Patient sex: M
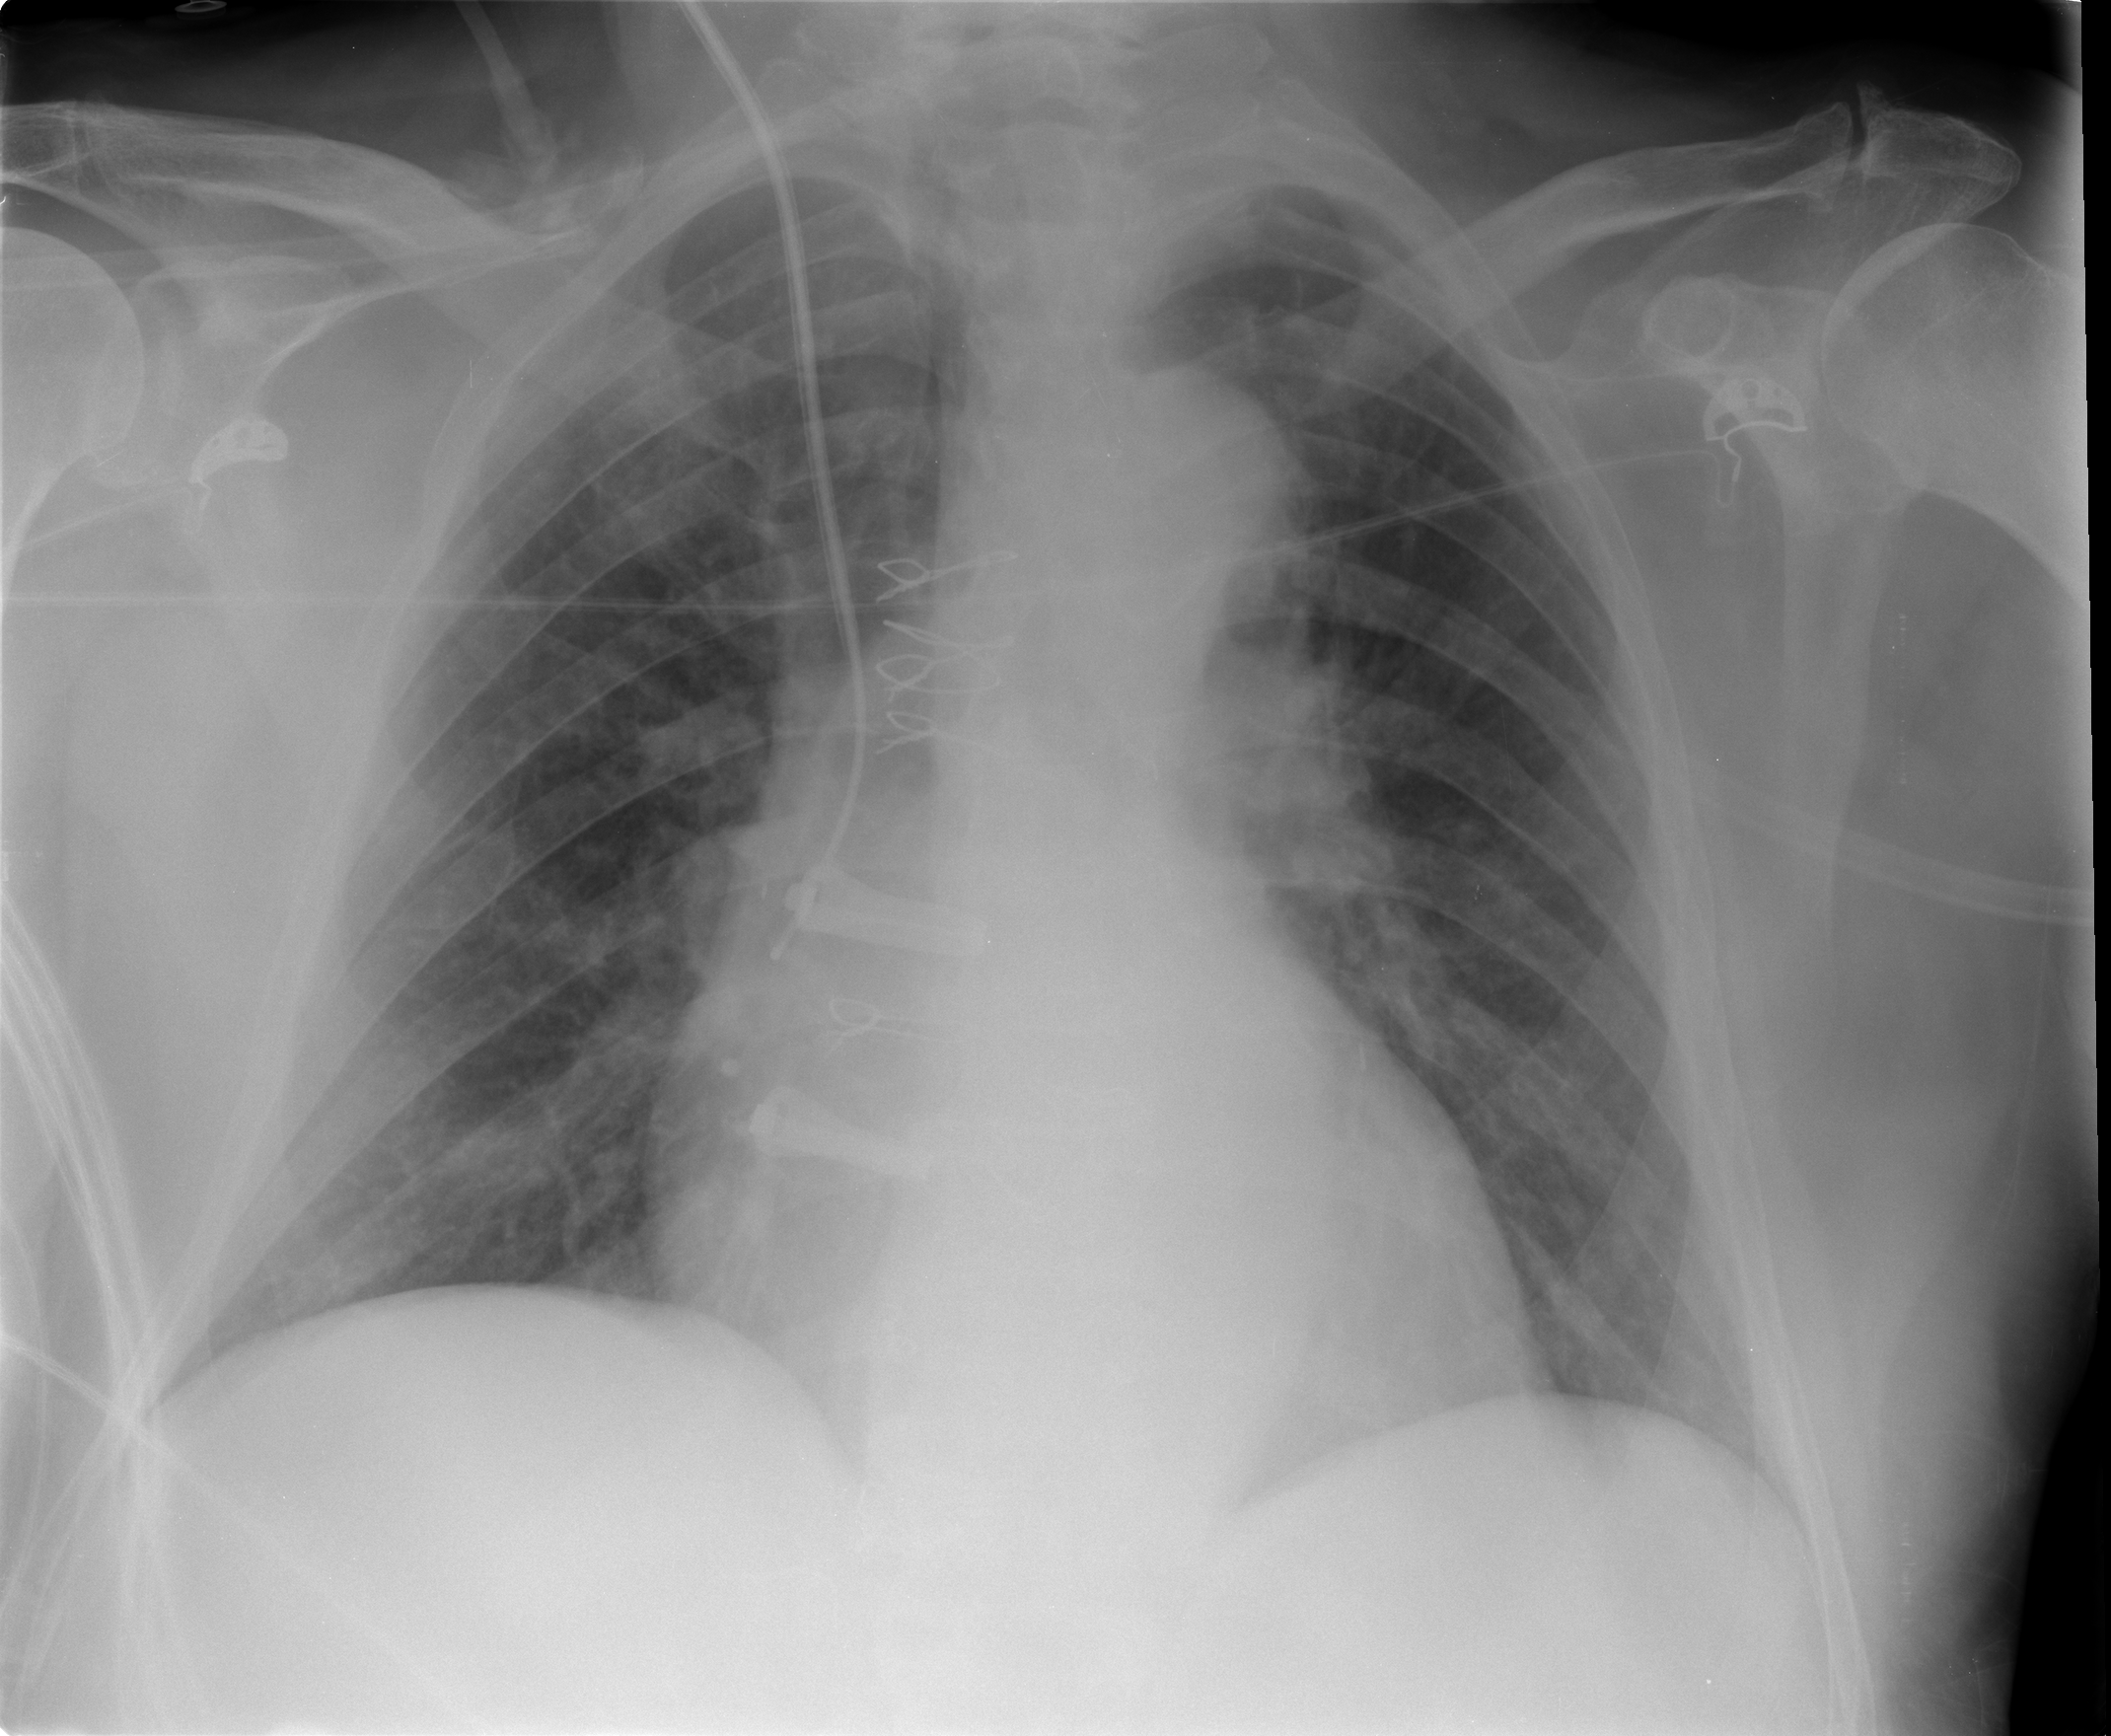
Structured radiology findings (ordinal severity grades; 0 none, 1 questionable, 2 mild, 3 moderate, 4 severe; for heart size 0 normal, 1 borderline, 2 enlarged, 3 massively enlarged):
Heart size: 0
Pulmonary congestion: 1
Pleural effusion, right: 0
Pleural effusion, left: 0
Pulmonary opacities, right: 0
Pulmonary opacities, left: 0
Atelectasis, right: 0
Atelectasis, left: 0